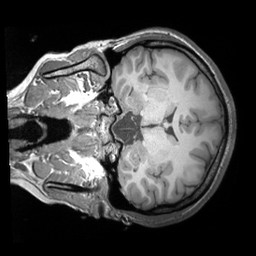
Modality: T1w
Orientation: coronal
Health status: healthy